Question: I've never dealt with a website like this before, but here's what I'm trying to accomplish...
I have one large image ('1000px x 1000px') which I want to use for the background image. The content itself only takes up around '500px x 500px', and It needs to be on the same position all the time relative to the background image.
This is complicated to describe, so I'll make a picture:

This itself doesn't seem like it would be that hard, but what if the browser is larger than my 11" screen? If the browser is too big for the background image, I'd like a simple color to show.
The other problem I see is keeping it centered at all time with scroll bars not appearing as they should only appear if the browser window is smaller than the content box.
I'll be happy to clarify more, as I'm having trouble putting into words what I'm trying to accomplish.
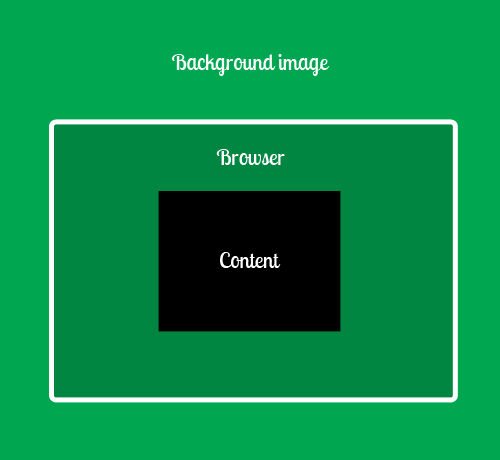
Answer: use CSS:
'''
HTML{ width:100%; height:100%;
background:#F00 url(path/to/your/image.jpg) center center no-repeat;
background-attachment: fixed;
background-size:100% auto;
}
'''
'background' sums up 'background-color', 'background-image', 'background-position' and 'background-repeat' (in that order). The other two currently cannot be included in 'background' (though the W3C spec says otherwise).
'background-attachment:fixed' is like 'position:fixed' for layers and will assure that the image stays visible regardless of how the user scrolls. if you don't want that, wrap a container around your content and assign the above declaration to it instead of to the 'HTML'-node
'background-size' scales the image into your background
play with the value a bit - what I proposed here will scale the image to fit to the width of the viewport. '100% 100%' will stretch it to always cover the entire viewport and 'auto 100%' will scale it to fit into the height of the viewport. In both cases that use 'auto' some clipping might occur - or the background-color (I chose red) will show on the sides/top&bottom
giving the 'HTML'-node 'width:100%;height:100%' makes sure you don't have a white border on the bottom if your content does not fill the screen